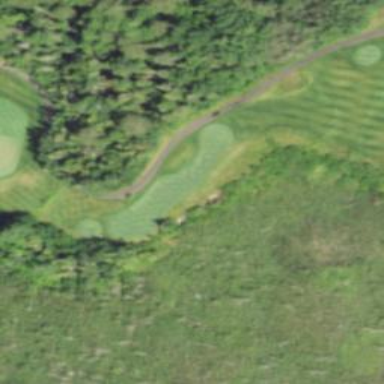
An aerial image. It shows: Grass area designated as golf tee.